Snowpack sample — Loveland Pass, Silver Plume, Colorado, USA (12/14/25, 10:50 AM MST)
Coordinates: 39.664, -105.882
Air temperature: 36 °F
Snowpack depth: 67 cm
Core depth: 20 cm
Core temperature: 46.4 °F
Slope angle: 6°, slope face: 326°
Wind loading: low
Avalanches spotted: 0
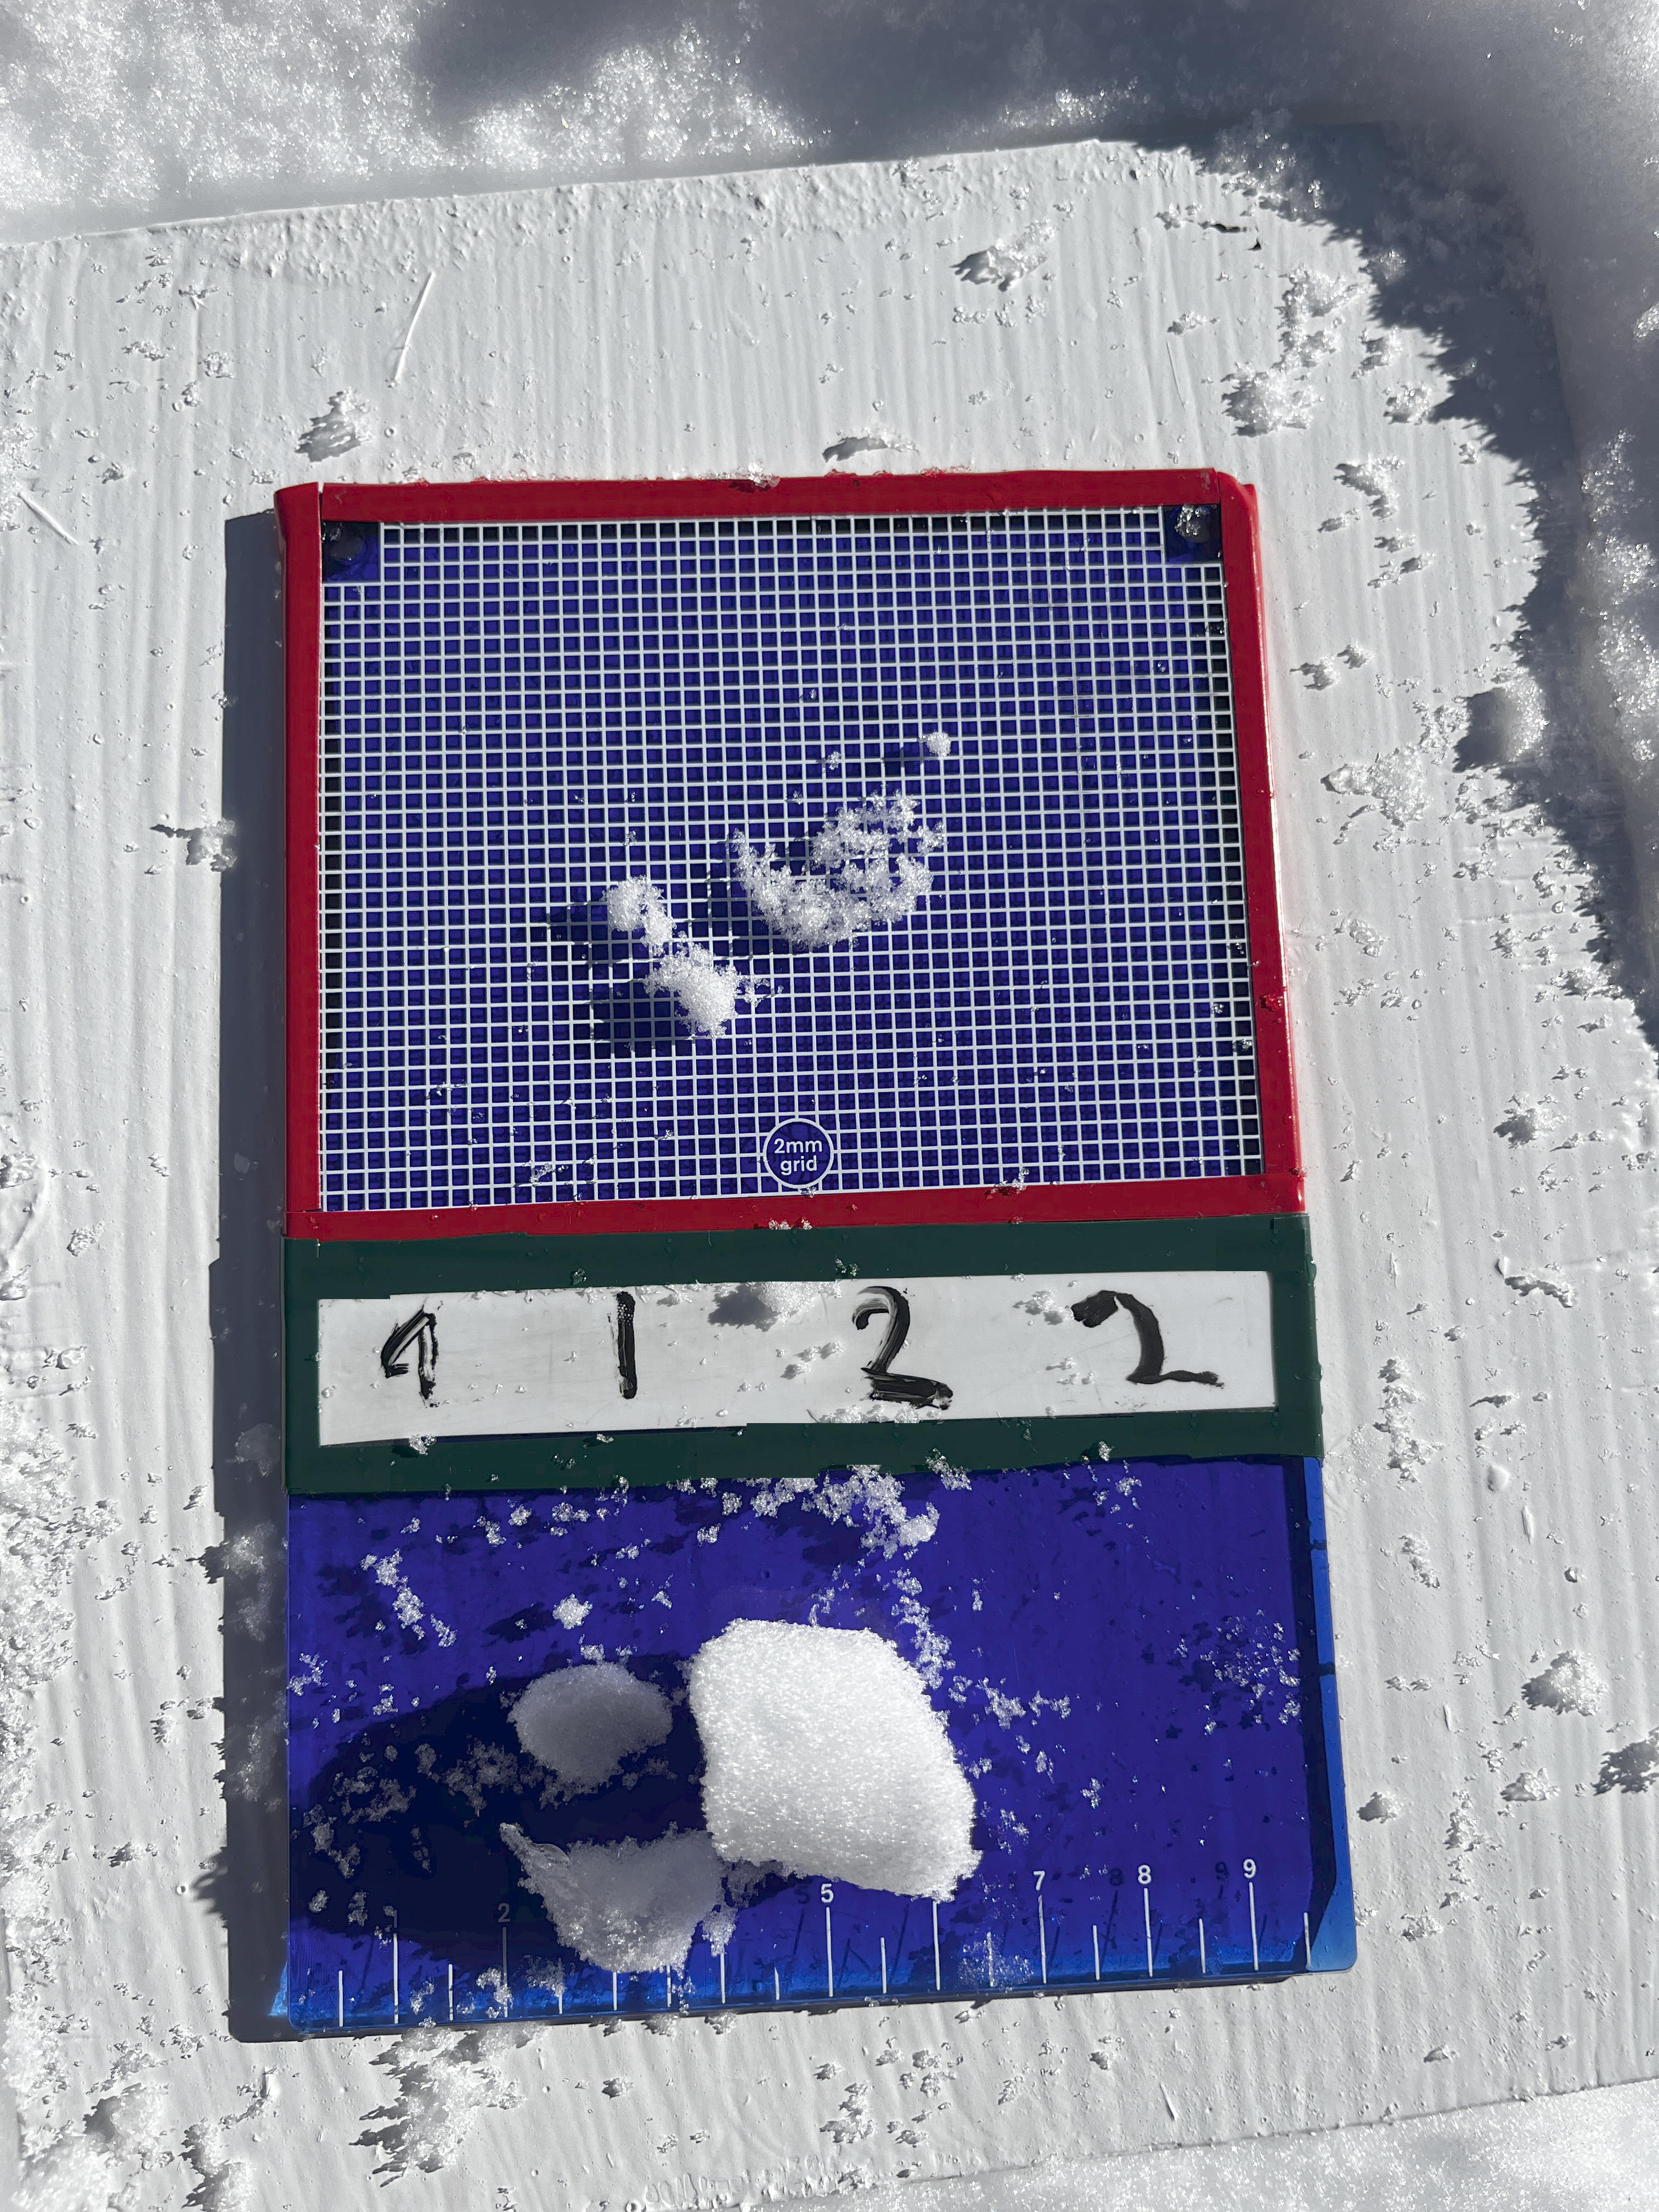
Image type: crystal_card
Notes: No avalanches spotted, very late start to the season with minimal snowpack